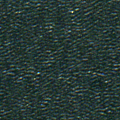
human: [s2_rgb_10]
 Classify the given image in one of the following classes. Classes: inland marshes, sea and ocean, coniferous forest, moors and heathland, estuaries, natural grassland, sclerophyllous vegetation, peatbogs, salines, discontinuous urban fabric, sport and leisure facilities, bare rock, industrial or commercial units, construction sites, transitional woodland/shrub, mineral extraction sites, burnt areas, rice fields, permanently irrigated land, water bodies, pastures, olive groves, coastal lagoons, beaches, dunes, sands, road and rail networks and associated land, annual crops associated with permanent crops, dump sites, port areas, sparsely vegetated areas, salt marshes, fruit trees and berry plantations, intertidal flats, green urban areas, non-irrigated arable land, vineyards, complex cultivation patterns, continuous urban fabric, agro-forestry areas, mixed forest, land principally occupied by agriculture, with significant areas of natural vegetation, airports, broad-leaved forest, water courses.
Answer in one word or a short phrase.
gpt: sea and ocean